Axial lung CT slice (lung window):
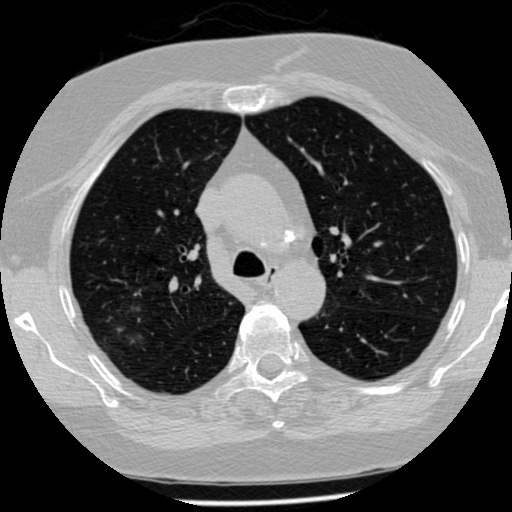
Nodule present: no